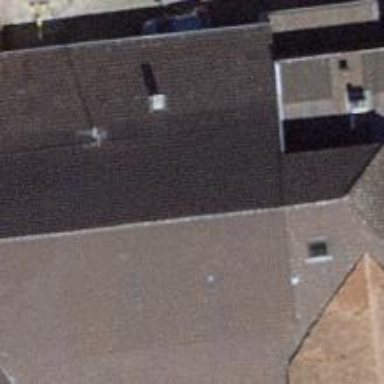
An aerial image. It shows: Restaurant in building.